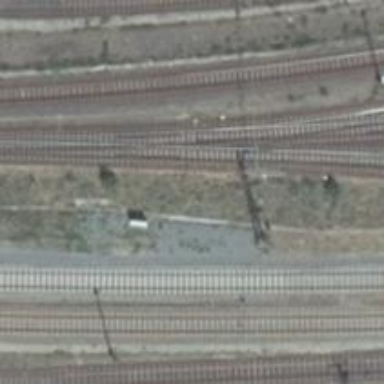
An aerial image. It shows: Railway track with contact line for electrification.